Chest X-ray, PA view. Patient: 40 years old, sex F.
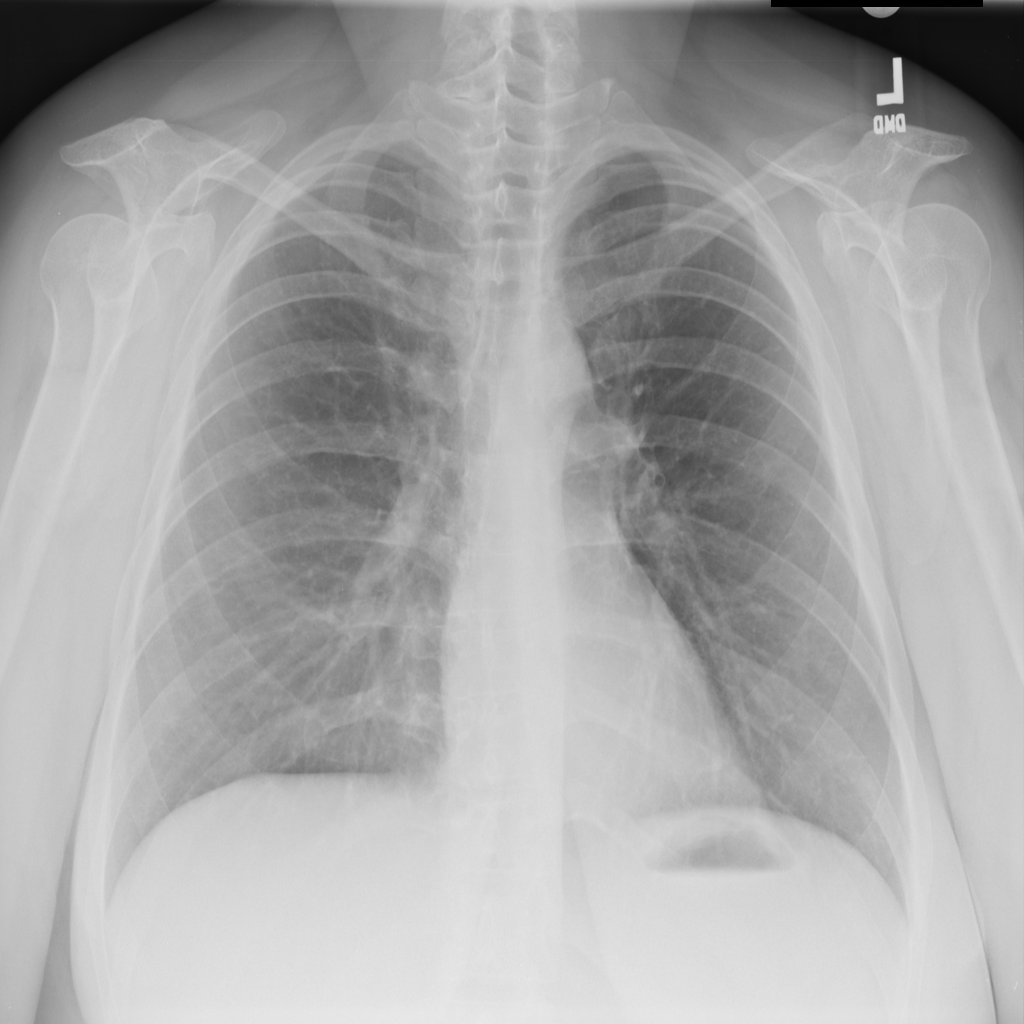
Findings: No Finding